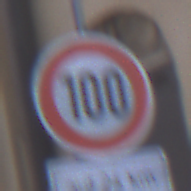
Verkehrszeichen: Geschwindigkeit100
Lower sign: LaengeEinerStrecke6
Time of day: MorningAfternoon
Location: Outdoor (Urban)
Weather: PartlyCloudy
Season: NotSpecified
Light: Natural